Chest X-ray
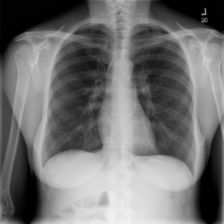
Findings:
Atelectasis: negative
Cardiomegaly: negative
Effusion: negative
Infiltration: negative
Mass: negative
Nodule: negative
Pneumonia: negative
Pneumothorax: negative
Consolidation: negative
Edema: negative
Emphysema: negative
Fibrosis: negative
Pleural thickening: negative
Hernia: negative